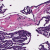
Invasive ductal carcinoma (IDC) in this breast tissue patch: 1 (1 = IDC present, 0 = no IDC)